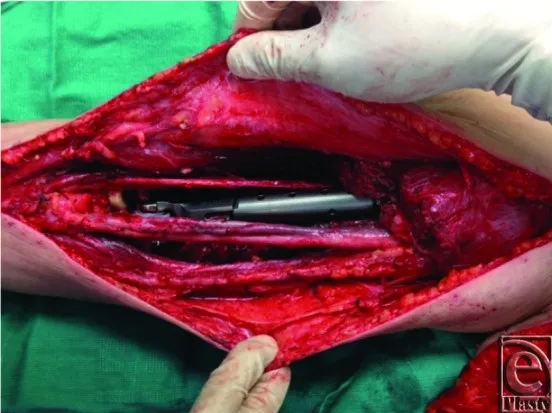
Intraoperative view of the resulting arm defect after tumor extirpation with exposed prosthesis and neurovascular structures.
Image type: medical_photograph (other_medical_photograph)